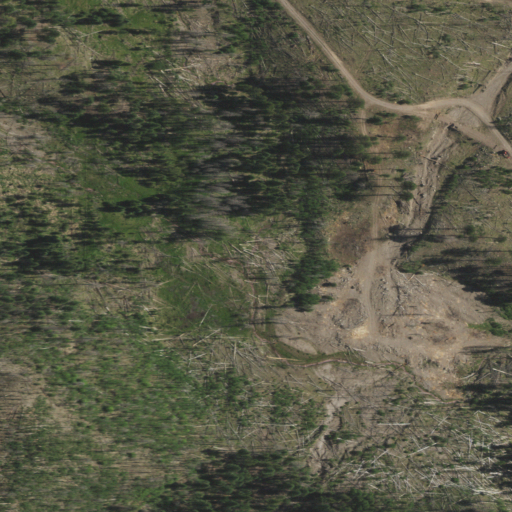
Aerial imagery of valley in New Mexico named Turkey Canyon containing shrub, evergreen forest, woody wetlands, and grassland